Question: My friend started a new (private) repository in Github and added me as a contributor.
I've successfully set up GitHub integration in Pycharm:

However, when I'm trying to clone the repo, I'm getting a "repository not found" error.
<URL>
I've checked and I can see and make changes to the repo from the Github site.
Also, when the repo is changed from private to public, I can clone it, but can not push.
If anyone had run into this kind of problem before, I would be interested to know how they have solved it.
Thank you.
P.S:
I have tried to clone without testing.
I have tried to switch to SSH, and using Token or password authentication.
I have tried editing the link in /.git/config under '[remote "origin"]' to include my username like so:
'url = https://username@github.com/repoAuthorUsername/repo-name.git'
instead of the default:
'url = https://github.com/repoAuthorUsername/repo-name.git'
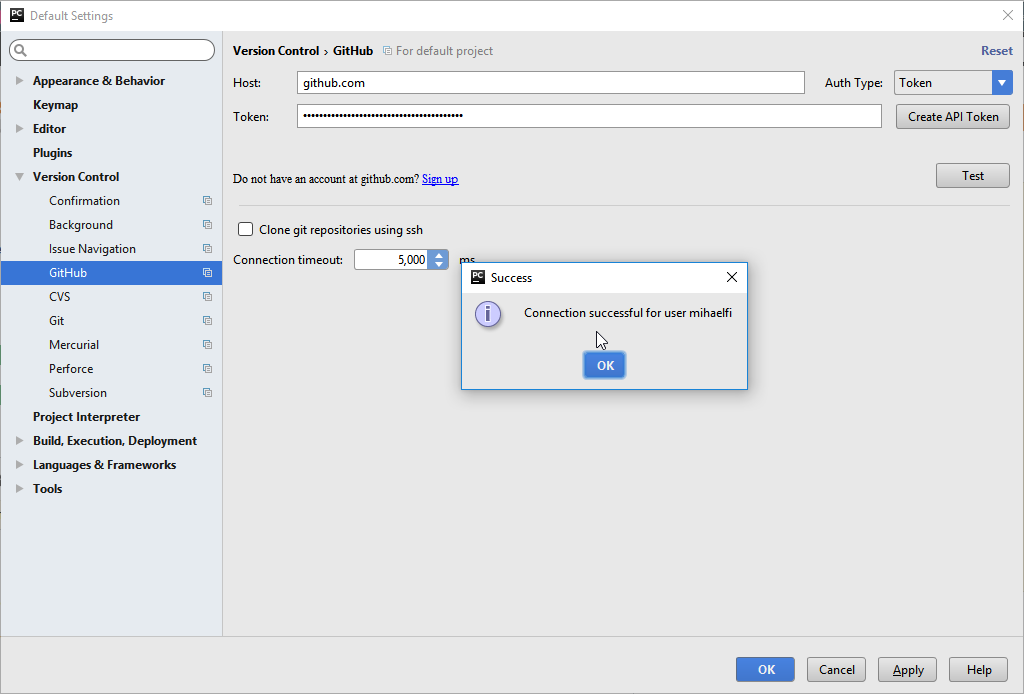
Answer: I've managed to get it working with SSH by following <URL> guide from GitHub.
One needs to create a new SSH key from git bash (on windows)
'ssh-keygen -t rsa -b 4096 -C "your_email@example.com"' where "your_email@example.com" is your GitHub mail.
Then one needs to add the SSH key to the ssh-agent:
'eval $(ssh-agent -s)' to start the agent. '$ ssh-add ~/.ssh/id_rsa' to add the key. (where id_rsa) is the key name.
After that, one needs to add the key to the GitHub account. In git bash 'clip < ~/.ssh/id_rsa.pub' to copy the key to clipboard and On any page in github go to settings-> ssh -> add ssh key and paste the key in.
When done, the git bash command 'ssh -T git@github.com' should return:
> Hi username! You've successfully authenticated, but GitHub does not
provide shell access.
At this point cloning and pushing should work in pycharm (provided the setting "clone git repositories using ssh" is ticked in the settings menu)
All of the steps I've mentioned are described in greater detail and screenshots in this link <URL>